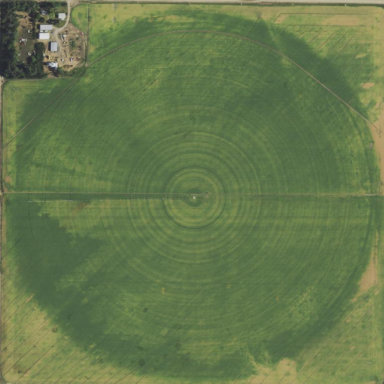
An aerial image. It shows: Farmland with pivot irrigation system.